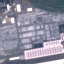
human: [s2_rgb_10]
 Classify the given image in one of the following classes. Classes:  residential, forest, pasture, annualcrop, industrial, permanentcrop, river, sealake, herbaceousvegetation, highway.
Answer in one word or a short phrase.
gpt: Industrial